Question: This is about 2 hours that i'm struggling with this site to know how can i create a section like <URL>
with border-width not with image ?
something like this :

when i add 'border-width:2000px;'
i get scroll in bellow the site .
'''
.shape-sormei {
padding: 30px 0;
border-right-width: 1366px;
border-color: rgba(0, 0, 0, 0) #133747 rgba(0, 0, 0, 0) rgba(0, 0, 0, 0);
border-style: solid dashed solid solid;
}
.bot_box{
border-style: solid dashed solid solid;
border-width: 0 2880px 60px 0;
height: 0;
width: 0;
}
'''
any soloution ?
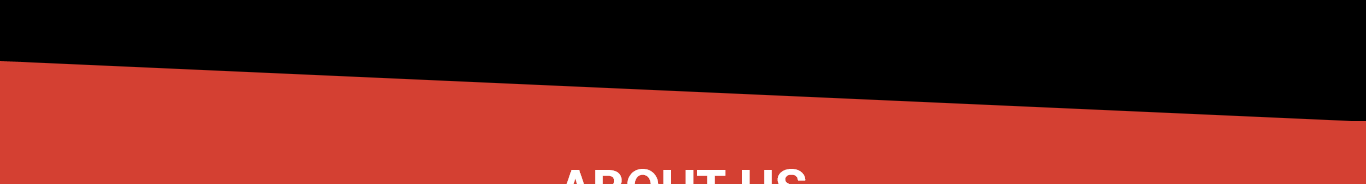
Answer: ## CSS3 (modern browsers)
<URL>
To calculate the border width instead of javascript you can do it with the
'vw'

'''
<div class="border top"></div>
<div class="content">
<h1>Content</h1>
</div>
<div class="border bottom"></div>
'''
'''
.border{
border-width: 0 100vw 60px 0; /* Or use: 0 0 60px 100vw to invert! */
border-style: solid dashed;
}
.border.top{ border-color: #D44032 transparent; }
.border.bottom{ border-color: transparent #D44032; }
'''
---
## With JS:
To make it compatible with older browsers here's an example that uses jQuery
to get the right border width:
<URL>
'''
jQuery(function( $ ){
var $bord = $('.border');
function setBordersWidth(){
$bord.css("border-right-width", $(window).width() );
}
setBordersWidth(); // on DOM ready
$(window).resize(setBordersWidth); // and on resize
});
'''
CSS (note I removed the 'vw')
'''
.border{
border-width: 0 0 60px 0; /* Or use: 0 0 60px 0 to invert! */
border-style: solid dashed;
}
.border.top{ border-color: #D44032 transparent; }
.border.bottom{ border-color: transparent #D44032; }
'''